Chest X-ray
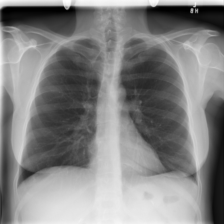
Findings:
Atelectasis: negative
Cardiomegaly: negative
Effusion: negative
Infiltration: negative
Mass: negative
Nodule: negative
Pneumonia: negative
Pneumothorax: negative
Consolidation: negative
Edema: negative
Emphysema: negative
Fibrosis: negative
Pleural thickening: negative
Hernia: negative